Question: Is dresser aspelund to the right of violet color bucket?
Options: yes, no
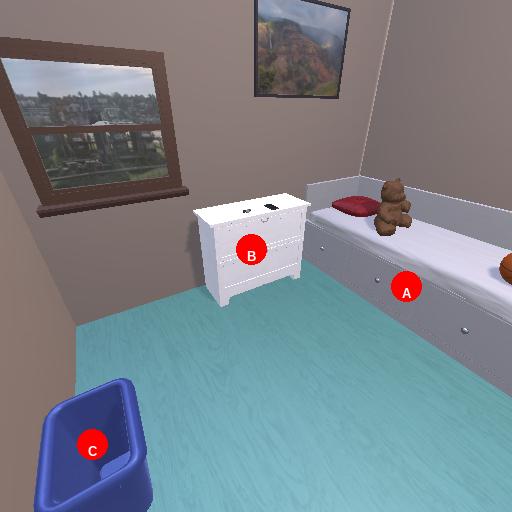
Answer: yes